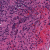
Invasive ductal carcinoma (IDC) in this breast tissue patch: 0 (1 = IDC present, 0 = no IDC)